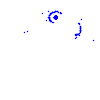
Particle: electron